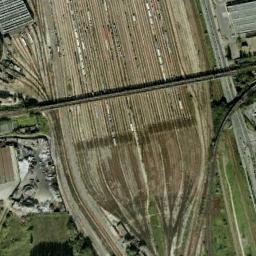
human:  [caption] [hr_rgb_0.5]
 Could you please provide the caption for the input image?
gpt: There is a fully equipped railway station in the city .

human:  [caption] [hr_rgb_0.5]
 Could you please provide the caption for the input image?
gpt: Many trees are near the railway station .

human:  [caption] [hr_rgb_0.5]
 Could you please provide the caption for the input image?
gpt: The railway station has lots of railways and some trains and an overpass is over the railways .

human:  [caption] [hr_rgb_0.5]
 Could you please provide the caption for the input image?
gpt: The railway station is on the grass next to some buildings .

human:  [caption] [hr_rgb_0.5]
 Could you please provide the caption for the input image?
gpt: There are some green meadows beside the railway station .